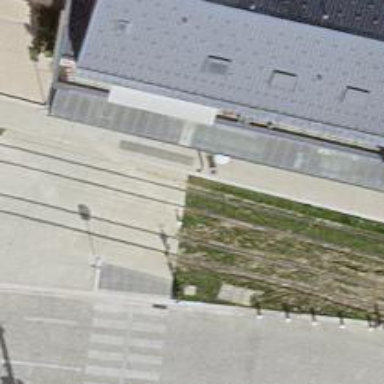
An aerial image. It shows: Tram crossing on the railway.